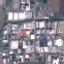
Label: Industrial